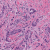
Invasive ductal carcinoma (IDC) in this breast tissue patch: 1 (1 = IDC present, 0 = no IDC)